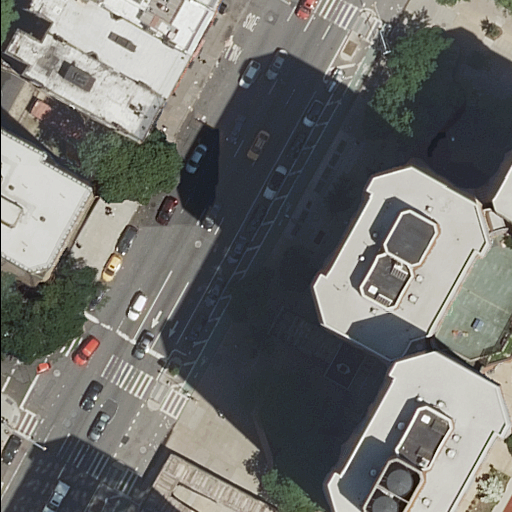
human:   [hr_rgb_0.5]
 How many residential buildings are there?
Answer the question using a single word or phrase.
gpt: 8

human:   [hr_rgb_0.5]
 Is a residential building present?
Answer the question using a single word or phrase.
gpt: yes

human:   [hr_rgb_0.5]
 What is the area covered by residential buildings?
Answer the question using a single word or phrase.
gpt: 3015m2

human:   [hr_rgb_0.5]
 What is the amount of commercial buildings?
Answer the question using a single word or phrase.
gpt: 0

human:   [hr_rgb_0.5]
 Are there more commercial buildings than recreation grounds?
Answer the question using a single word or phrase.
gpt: no

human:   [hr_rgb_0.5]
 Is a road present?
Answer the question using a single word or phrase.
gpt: yes

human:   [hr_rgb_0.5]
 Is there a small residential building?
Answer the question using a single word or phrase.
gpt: yes

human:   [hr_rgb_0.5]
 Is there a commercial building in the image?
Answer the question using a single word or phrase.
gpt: no

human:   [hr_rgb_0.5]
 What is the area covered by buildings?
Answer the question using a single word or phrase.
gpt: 3015m2

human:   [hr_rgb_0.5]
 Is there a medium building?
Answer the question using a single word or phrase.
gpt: yes

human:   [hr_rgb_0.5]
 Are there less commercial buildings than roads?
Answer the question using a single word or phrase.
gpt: yes

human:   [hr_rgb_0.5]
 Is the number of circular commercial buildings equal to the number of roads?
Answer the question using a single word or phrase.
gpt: no

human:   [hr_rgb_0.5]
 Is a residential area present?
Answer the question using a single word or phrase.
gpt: no

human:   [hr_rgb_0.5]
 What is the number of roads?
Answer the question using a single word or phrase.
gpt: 6

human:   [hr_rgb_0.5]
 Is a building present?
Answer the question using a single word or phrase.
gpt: yes

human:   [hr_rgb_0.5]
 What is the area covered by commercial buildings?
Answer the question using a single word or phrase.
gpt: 0m2

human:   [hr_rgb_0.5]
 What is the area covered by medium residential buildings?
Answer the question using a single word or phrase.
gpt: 1052m2

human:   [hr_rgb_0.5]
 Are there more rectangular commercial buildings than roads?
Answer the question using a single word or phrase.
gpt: no

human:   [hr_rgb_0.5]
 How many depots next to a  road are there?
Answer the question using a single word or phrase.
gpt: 0

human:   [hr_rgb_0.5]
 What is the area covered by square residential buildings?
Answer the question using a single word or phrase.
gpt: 0m2

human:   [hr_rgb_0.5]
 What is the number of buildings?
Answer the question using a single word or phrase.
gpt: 8

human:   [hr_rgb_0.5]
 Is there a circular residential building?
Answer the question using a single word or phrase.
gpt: no

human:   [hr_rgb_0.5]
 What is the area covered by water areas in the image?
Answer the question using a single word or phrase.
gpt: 0m2

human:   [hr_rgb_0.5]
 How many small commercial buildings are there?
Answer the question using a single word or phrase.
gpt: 0

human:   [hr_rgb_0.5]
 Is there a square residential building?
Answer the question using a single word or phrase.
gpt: no

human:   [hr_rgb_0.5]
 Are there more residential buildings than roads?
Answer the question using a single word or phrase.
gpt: yes

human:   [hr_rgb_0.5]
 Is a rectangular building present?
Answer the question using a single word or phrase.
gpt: yes

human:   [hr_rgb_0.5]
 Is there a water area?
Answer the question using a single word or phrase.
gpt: no

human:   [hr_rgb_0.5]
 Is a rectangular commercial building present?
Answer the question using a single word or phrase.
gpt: no

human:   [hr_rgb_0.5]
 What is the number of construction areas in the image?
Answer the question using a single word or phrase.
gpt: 0

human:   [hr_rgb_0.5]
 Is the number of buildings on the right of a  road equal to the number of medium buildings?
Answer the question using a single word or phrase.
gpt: no

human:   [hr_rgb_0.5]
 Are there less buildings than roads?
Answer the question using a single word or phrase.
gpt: no

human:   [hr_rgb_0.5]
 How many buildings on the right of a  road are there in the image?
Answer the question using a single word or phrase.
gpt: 5

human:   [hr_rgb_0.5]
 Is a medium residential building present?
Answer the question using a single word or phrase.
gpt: yes

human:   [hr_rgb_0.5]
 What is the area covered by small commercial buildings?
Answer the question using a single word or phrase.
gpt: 0m2

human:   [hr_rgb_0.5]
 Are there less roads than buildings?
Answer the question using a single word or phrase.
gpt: yes

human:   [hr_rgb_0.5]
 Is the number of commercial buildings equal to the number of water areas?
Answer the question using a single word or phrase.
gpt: yes

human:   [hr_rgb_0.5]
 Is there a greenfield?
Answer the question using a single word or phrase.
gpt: no

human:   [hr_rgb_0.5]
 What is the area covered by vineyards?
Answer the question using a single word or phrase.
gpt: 0m2

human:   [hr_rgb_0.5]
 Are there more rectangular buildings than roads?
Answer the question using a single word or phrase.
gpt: no

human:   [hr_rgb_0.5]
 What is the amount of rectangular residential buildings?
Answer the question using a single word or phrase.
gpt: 3

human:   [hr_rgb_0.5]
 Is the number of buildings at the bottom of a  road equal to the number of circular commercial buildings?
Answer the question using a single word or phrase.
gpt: no

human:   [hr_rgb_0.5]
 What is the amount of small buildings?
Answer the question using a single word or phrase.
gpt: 2

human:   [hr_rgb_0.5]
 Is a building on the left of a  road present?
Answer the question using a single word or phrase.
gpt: yes

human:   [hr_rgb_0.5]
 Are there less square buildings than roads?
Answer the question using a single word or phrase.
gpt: yes

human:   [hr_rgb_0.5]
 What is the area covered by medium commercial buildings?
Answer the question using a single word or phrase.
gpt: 0m2

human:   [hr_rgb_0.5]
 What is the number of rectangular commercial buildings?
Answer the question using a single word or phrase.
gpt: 0

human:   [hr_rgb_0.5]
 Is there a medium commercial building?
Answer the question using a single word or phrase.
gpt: no

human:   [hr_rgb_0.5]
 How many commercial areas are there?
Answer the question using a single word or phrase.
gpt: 0

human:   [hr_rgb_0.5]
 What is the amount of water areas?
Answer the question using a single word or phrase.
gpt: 0

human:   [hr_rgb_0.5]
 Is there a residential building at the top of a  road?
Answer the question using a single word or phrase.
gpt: yes

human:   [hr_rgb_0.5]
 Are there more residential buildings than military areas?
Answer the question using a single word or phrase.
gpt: yes

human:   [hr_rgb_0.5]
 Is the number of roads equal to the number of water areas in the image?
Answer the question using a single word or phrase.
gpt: no

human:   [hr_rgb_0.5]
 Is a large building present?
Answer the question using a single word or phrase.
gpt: yes

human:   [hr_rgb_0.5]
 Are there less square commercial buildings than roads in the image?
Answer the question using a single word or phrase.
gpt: yes

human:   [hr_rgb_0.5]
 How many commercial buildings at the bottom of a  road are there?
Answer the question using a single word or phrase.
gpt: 0

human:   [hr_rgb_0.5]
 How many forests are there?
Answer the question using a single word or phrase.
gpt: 0

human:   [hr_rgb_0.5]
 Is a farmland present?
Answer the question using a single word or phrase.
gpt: no

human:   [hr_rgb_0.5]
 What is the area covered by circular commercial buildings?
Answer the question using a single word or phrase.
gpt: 0m2

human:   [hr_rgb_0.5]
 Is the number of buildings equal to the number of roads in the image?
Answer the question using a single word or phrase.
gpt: no

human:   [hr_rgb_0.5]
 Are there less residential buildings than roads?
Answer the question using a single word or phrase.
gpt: no

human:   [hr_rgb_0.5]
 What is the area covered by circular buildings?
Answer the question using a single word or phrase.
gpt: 0m2

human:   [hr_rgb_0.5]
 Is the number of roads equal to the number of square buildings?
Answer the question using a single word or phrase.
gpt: no

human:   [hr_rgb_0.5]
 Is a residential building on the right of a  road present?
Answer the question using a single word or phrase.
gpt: yes